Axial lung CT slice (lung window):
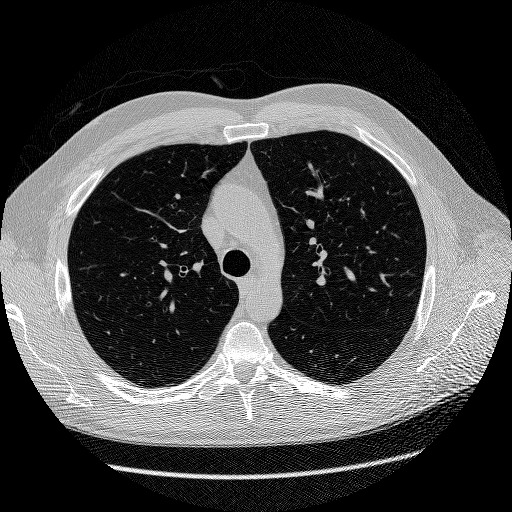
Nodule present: no